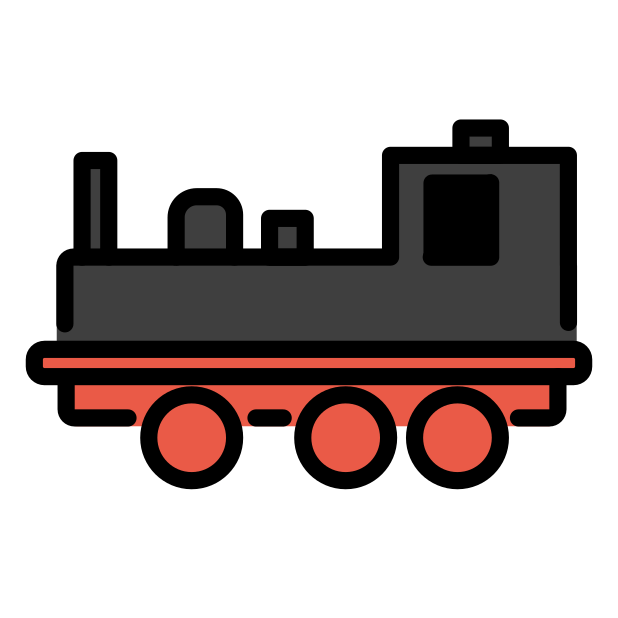
locomotive